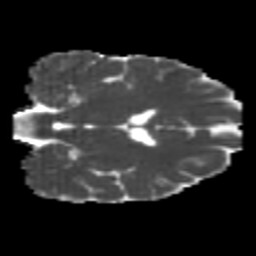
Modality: MD
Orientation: coronal
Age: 23
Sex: female
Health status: healthy
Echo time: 0.074 s